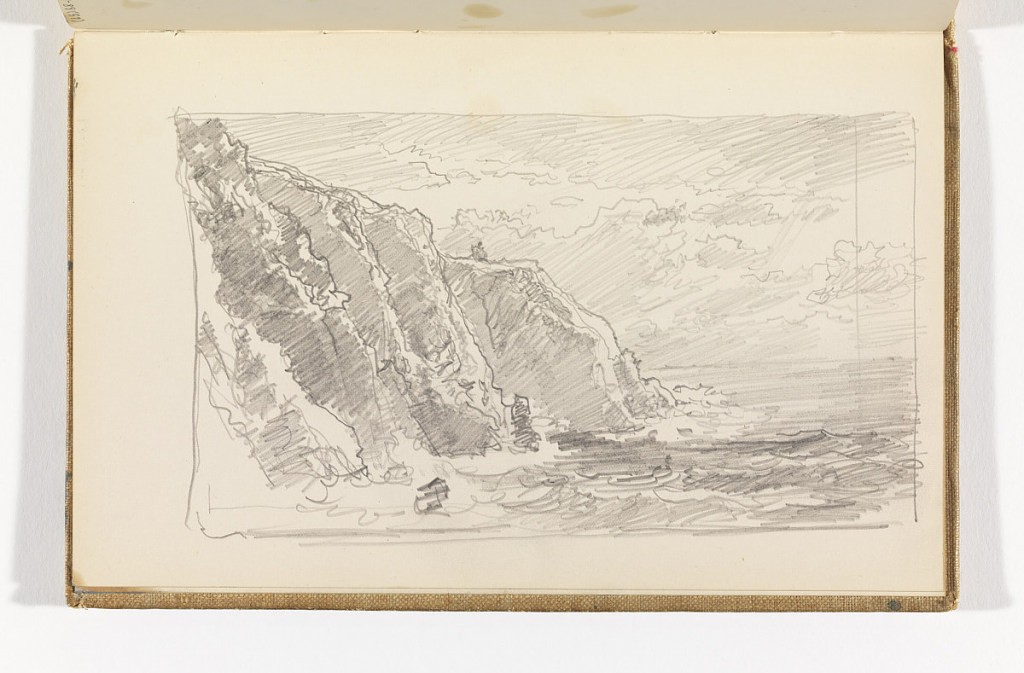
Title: Seascape with Cliffs (Isle of Guernsy?)
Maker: William Trost Richards, American, 1833–1905
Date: after 1878
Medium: Graphite on cream wove paper
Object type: Sketchbook folio
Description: Choppy seas with four cliffs on right, structure on top of fourth cliff.